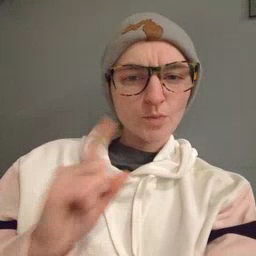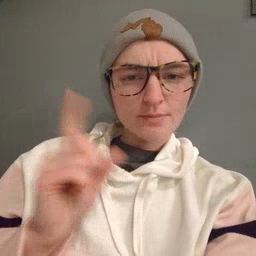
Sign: where